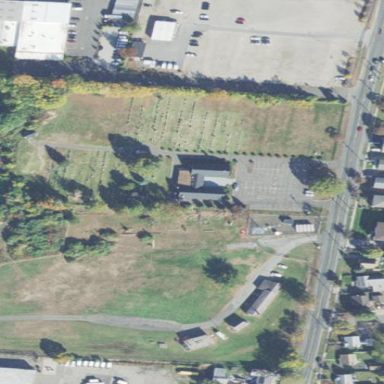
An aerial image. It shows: Cemetery area categorized as "Cemetery".